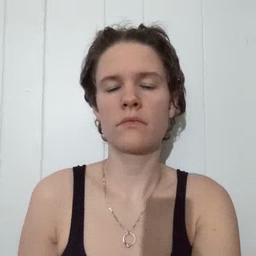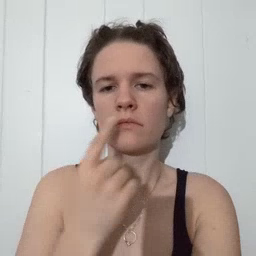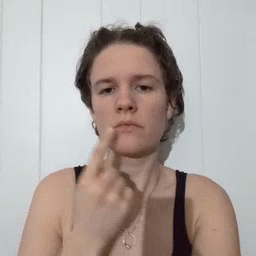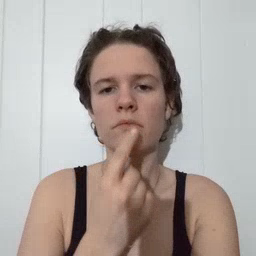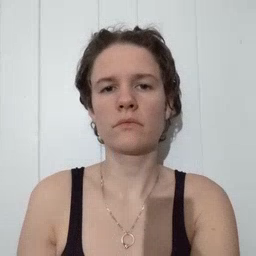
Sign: mouth